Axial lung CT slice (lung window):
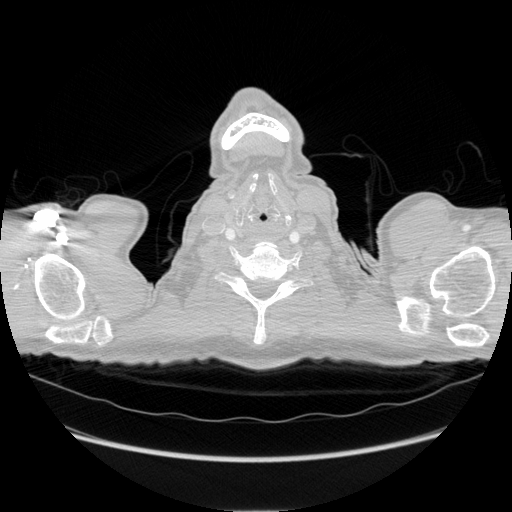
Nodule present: no